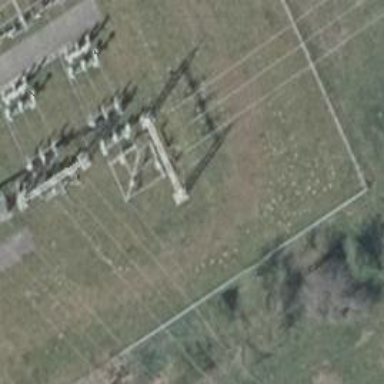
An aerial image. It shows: Three power lines with cables.